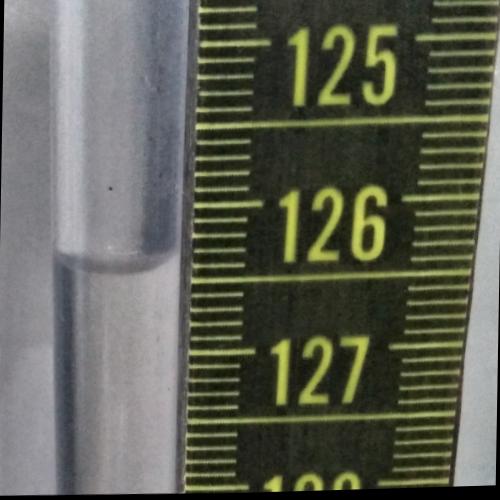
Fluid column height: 126.4 cm